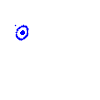
Particle: electron